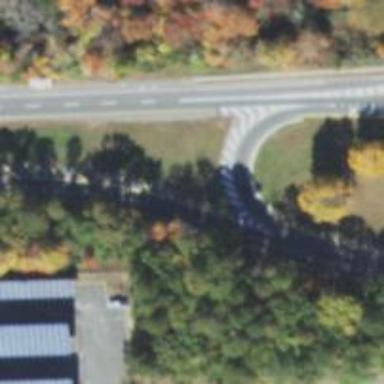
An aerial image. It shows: Circular junction with asphalt trunk link.